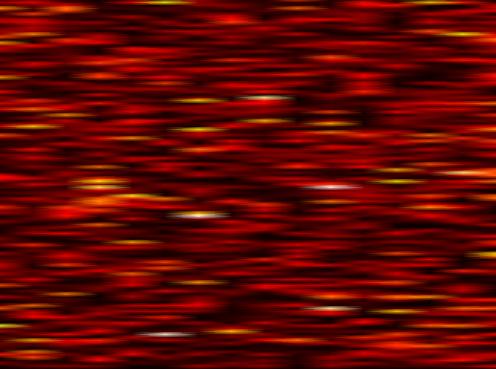
Label: OFDM